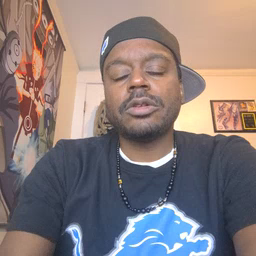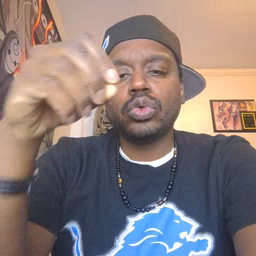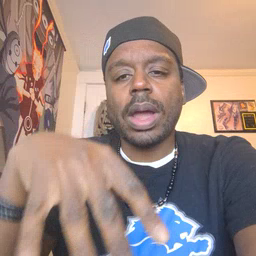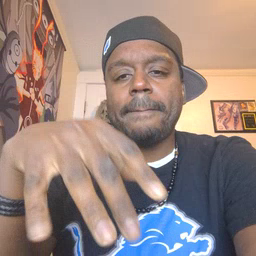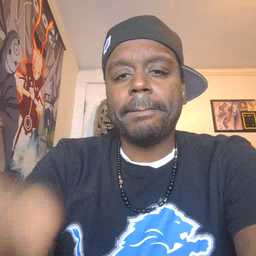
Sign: drop